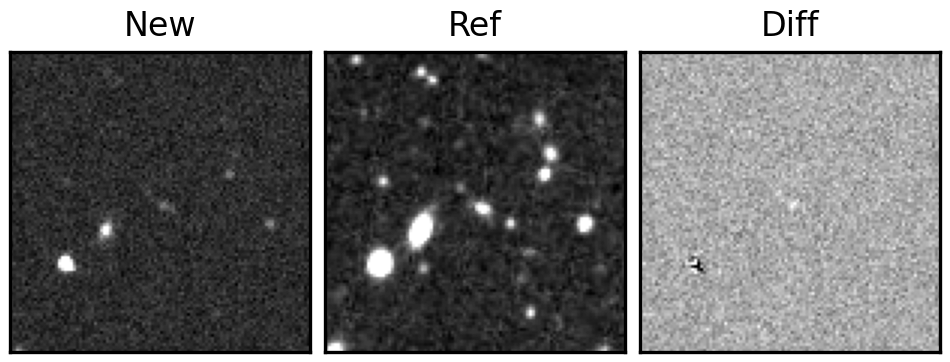
Label: real